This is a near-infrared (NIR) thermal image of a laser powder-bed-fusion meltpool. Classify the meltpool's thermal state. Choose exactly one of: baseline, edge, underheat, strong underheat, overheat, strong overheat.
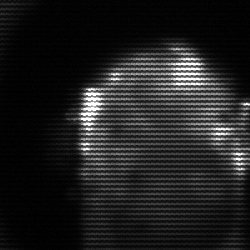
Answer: baseline